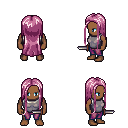
a pixel art fantasy rpg character, male body template, human, dark skin, steel chest armor, magenta pants, pink extra-long hairstyle, dagger, four views (front, back, left, right), 2x2 character sprite sheet, small pixel art, hard edges, no anti-aliasing